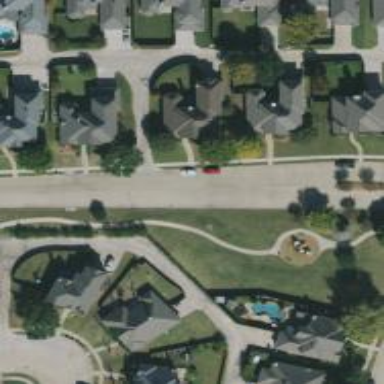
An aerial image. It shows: Alleyway designated as service road.